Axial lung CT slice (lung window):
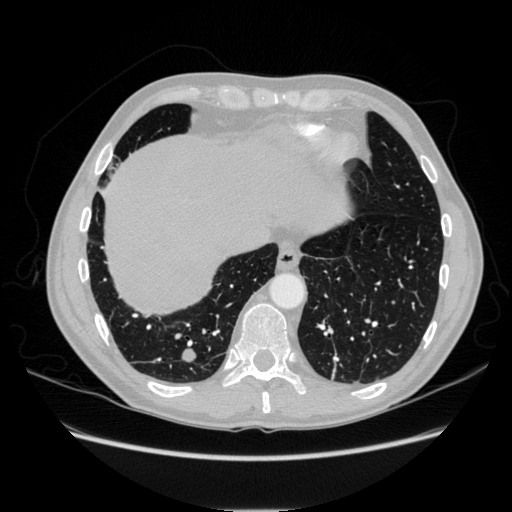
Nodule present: yes
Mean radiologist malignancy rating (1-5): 3.5